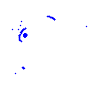
Particle: proton